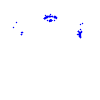
Particle: pion